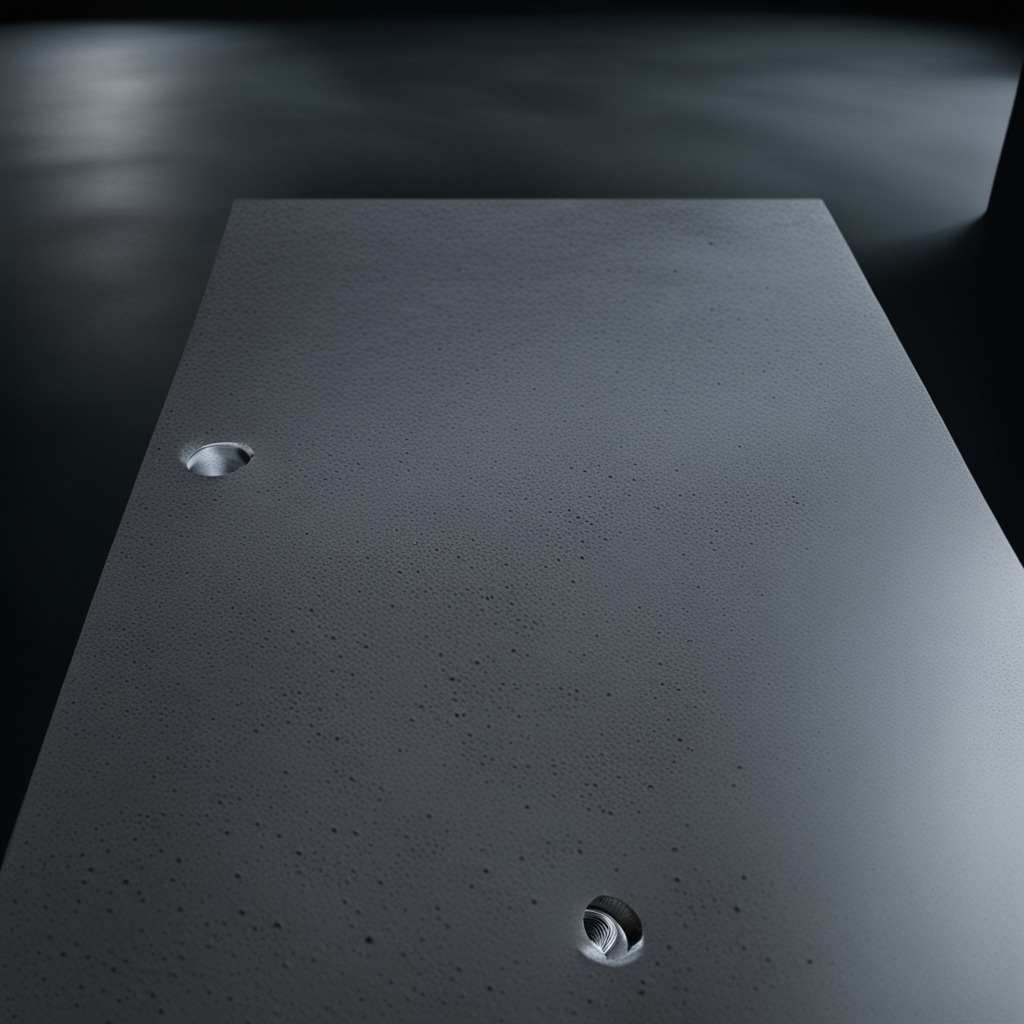
A metal nut is lying on a clean granite table inside a workshop at night.